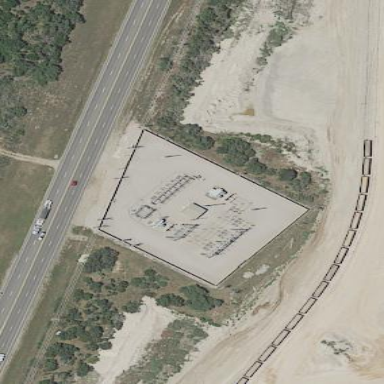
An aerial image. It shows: Distribution level power substation enclosed by wall.